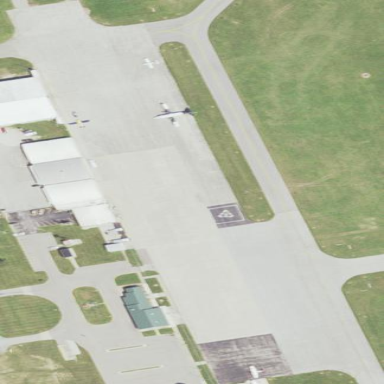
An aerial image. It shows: Apron at the airport with concrete surface.